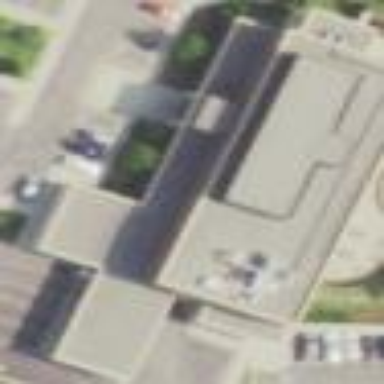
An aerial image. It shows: Office building housing bank.